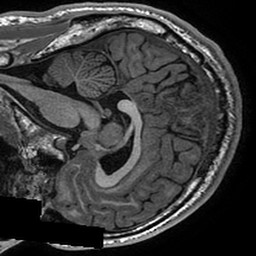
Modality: T1w
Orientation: sagittal
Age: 24
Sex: male
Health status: healthy
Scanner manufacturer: ge
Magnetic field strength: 3 T
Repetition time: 0.006652 s
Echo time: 0.002928 s